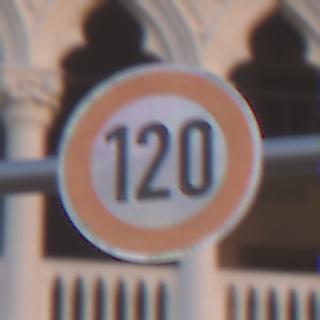
Verkehrszeichen: Geschwindigkeit120
Umgebung: Outdoor, Urban
Tageszeit: SunriseSunset
Wetter: Clear
Licht: Natural
Jahreszeit: NotSpecified
Kontrast: MediumContrast